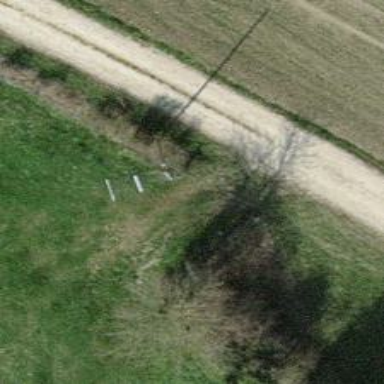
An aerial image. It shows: Row of trees in natural setting.